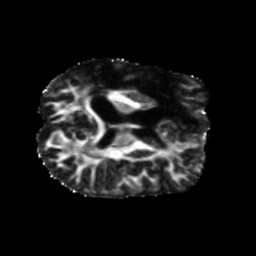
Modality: FA
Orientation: axial
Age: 37
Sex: female
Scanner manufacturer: siemens
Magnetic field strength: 3 T
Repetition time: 5.47 s
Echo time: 0.0854 s